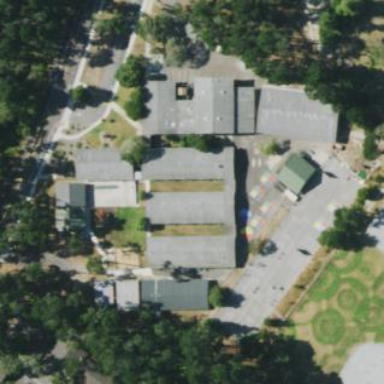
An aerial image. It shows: School building.